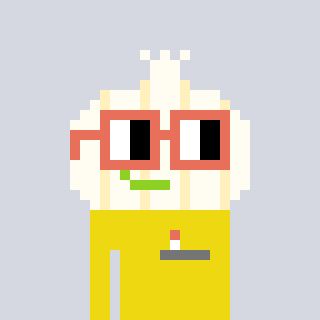
a pixel art character with square orange glasses, a garlic-shaped head and a yellow-colored body on a cool background